Aerial crown-view tile of a tropical tree (Barro Colorado Island, Panama), acquired 20250317:
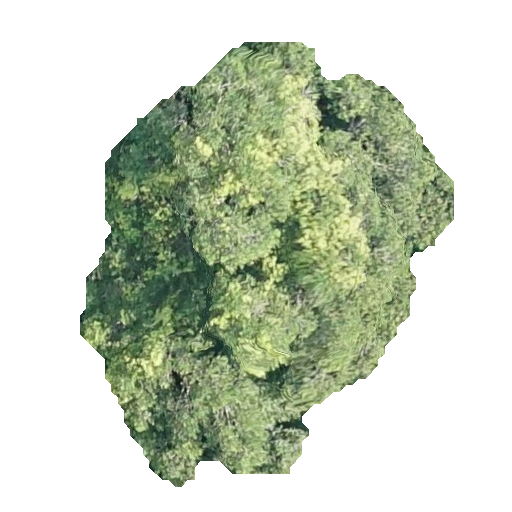
Species: Calophyllum longifolium
GBIF accepted scientific name: Calophyllum longifolium
Crown area: 164.796 m²